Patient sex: M
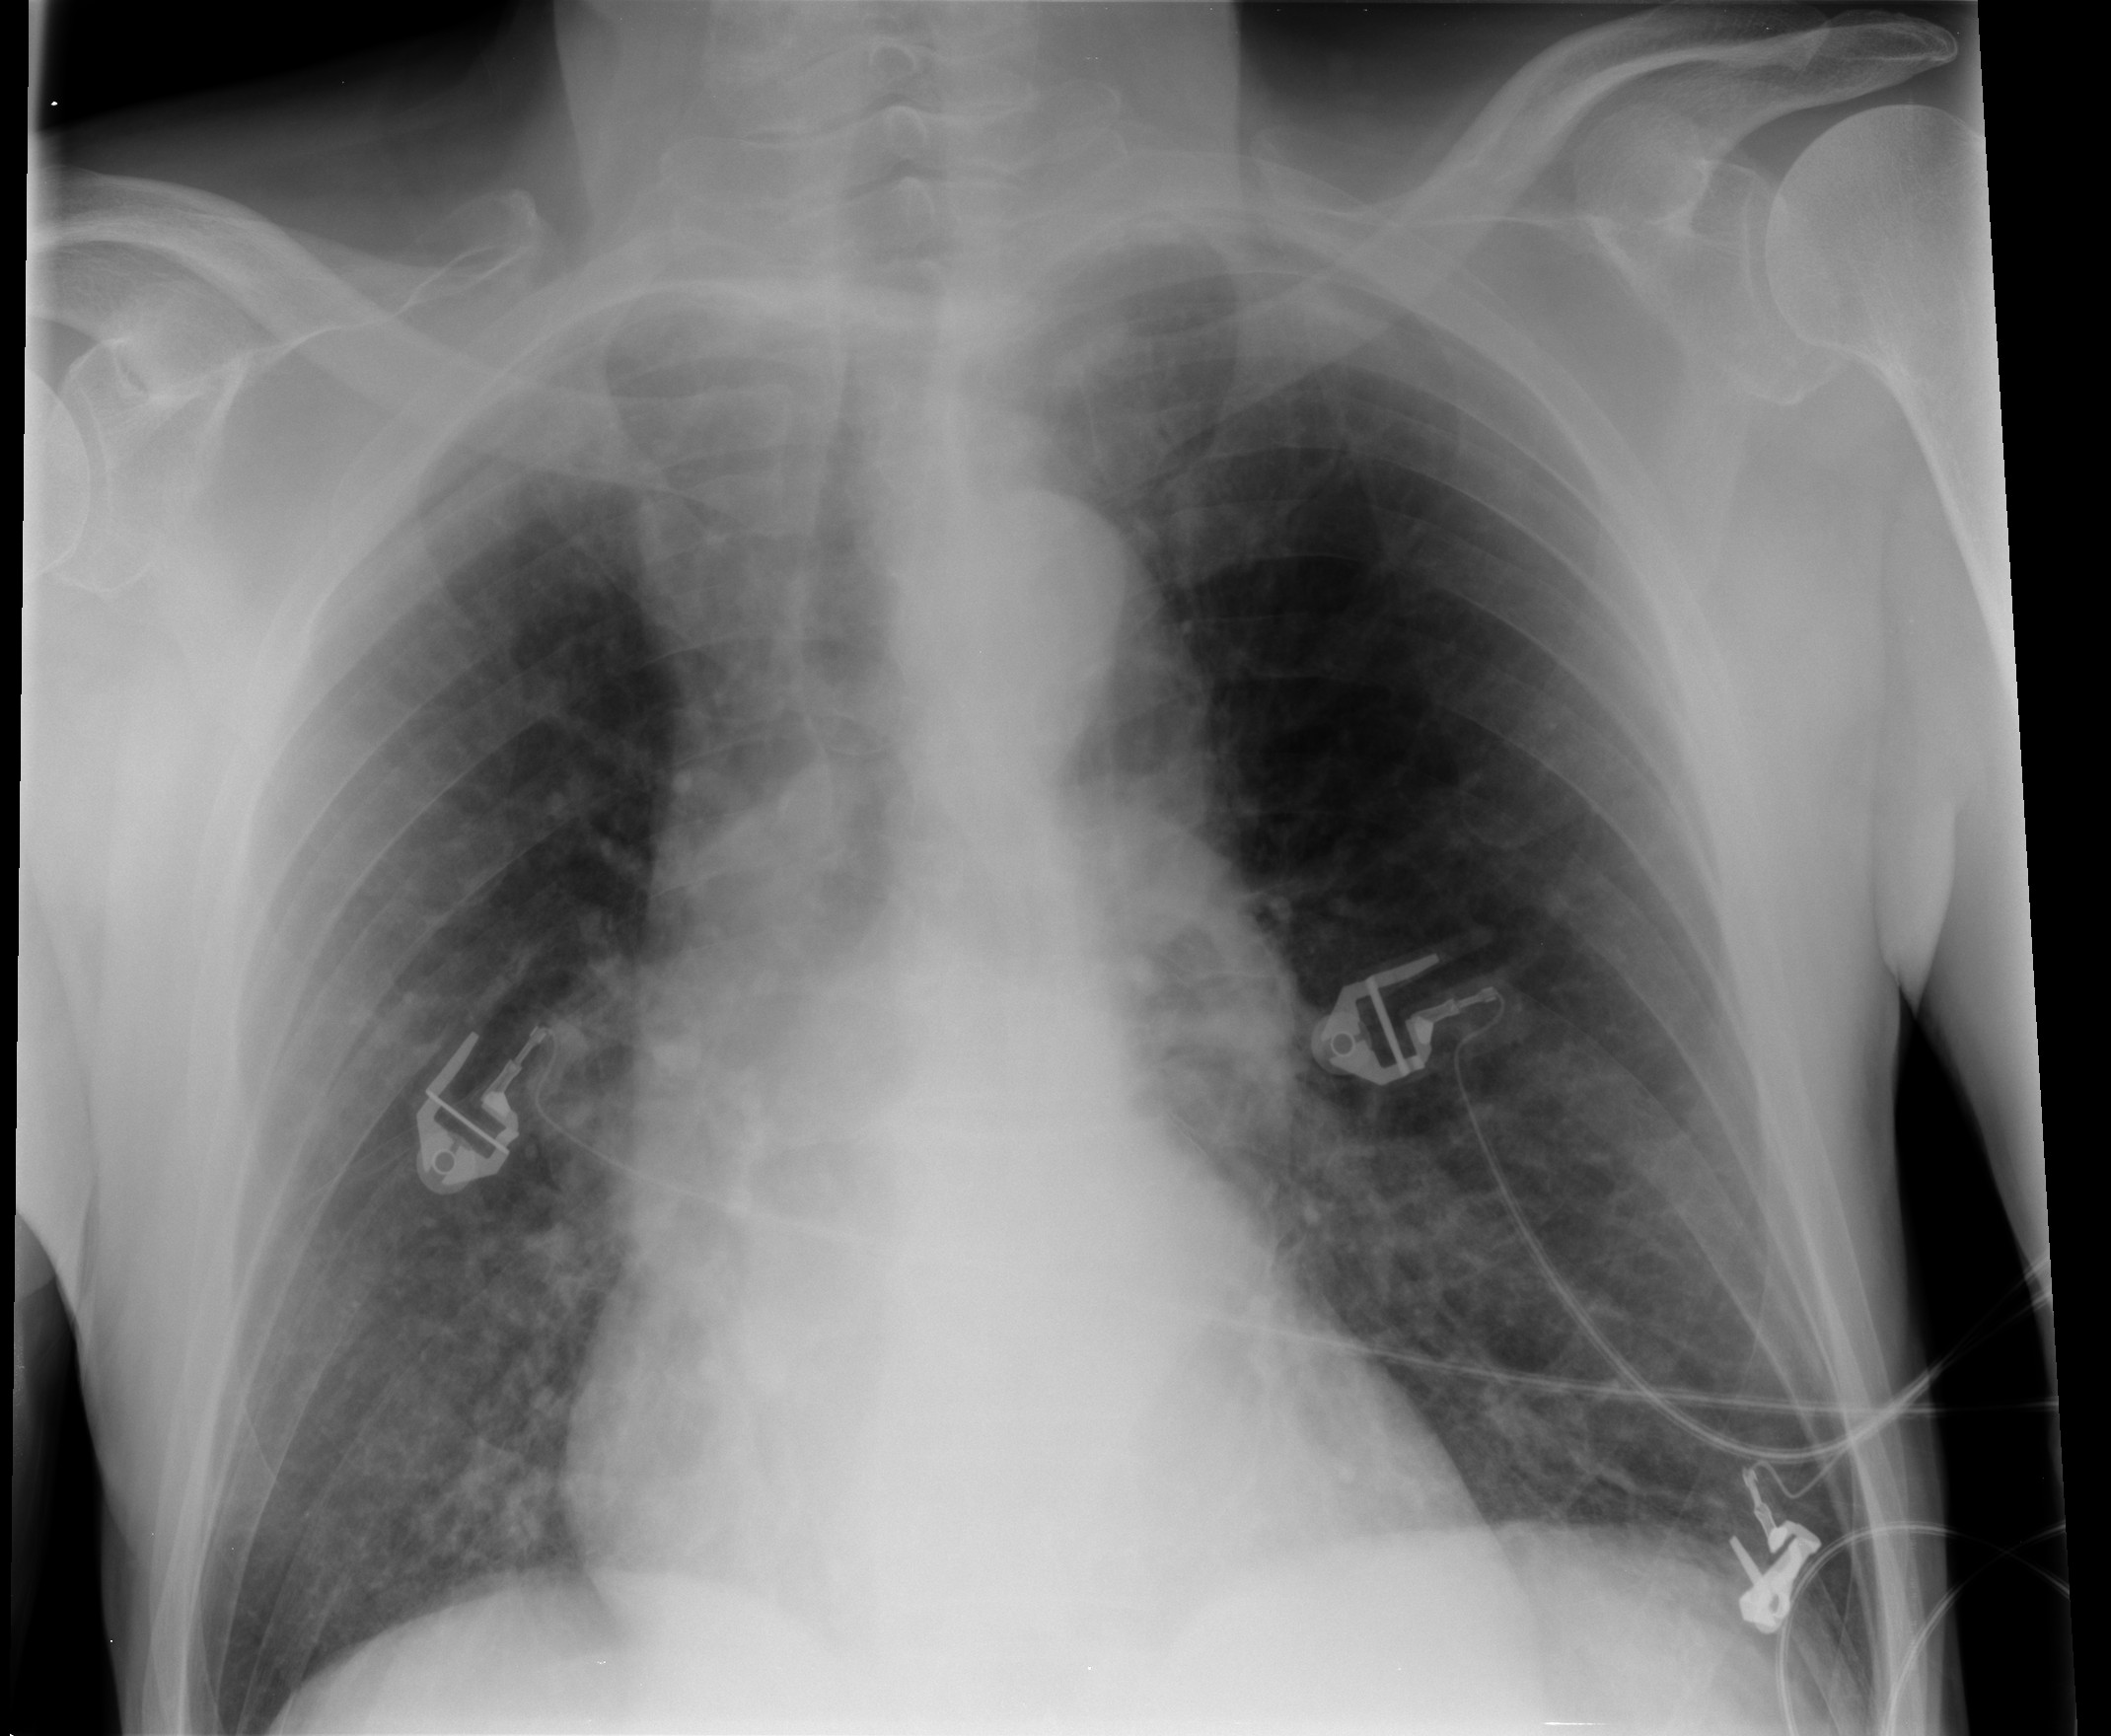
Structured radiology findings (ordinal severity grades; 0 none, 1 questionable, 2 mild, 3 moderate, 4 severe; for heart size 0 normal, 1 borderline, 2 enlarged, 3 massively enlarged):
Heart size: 1
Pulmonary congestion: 1
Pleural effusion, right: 0
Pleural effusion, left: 0
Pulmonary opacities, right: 0
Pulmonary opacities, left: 0
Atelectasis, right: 2
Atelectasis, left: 2